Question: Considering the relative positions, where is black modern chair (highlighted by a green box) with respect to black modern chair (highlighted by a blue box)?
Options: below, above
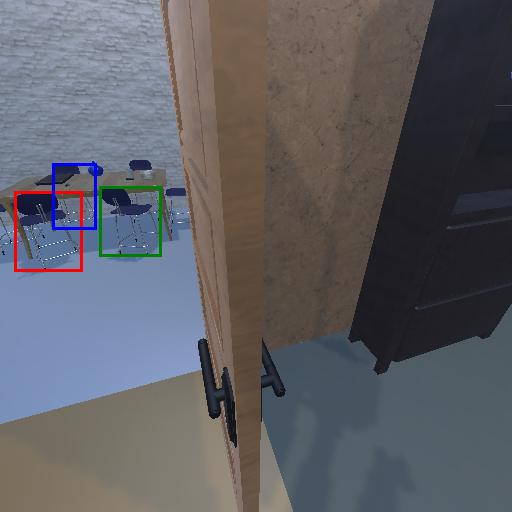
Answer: below